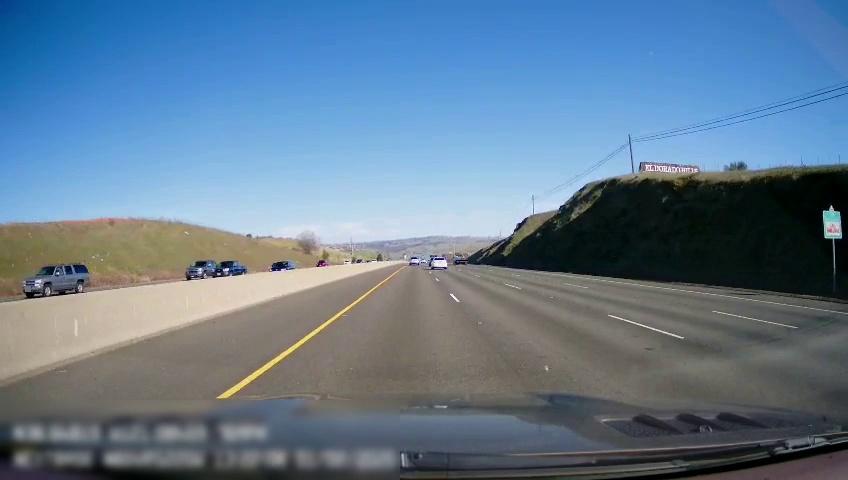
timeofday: Day
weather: Sunny
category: Drivable Space
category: Vehicles | SUV
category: Vehicles | SUV
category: Vehicles | SUV
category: Vehicles | Truck
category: Vehicles | Car
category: Vehicles | SUV
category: Vehicles | Car
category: Vehicles | Other LV
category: Lanes | Current Lane
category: Lanes | Current Lane
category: Lanes | Alternate Lane
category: Lanes | Alternate Lane
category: Lanes | Alternate Lane